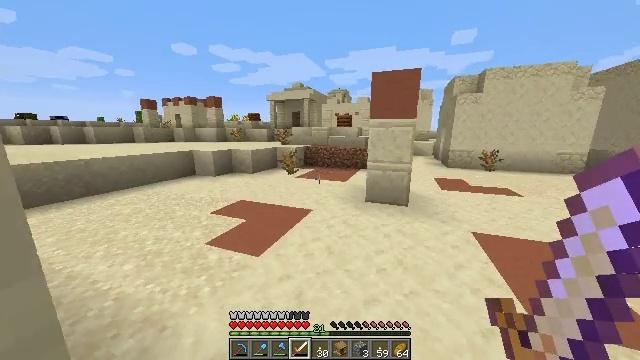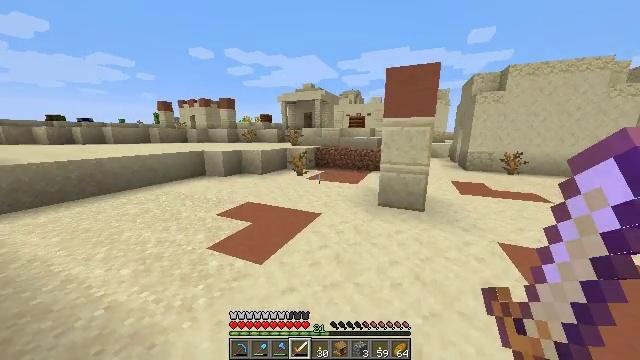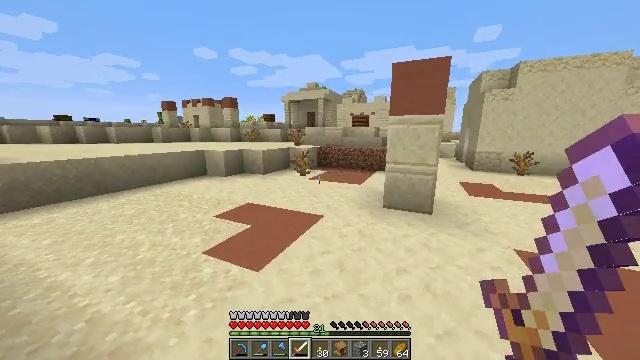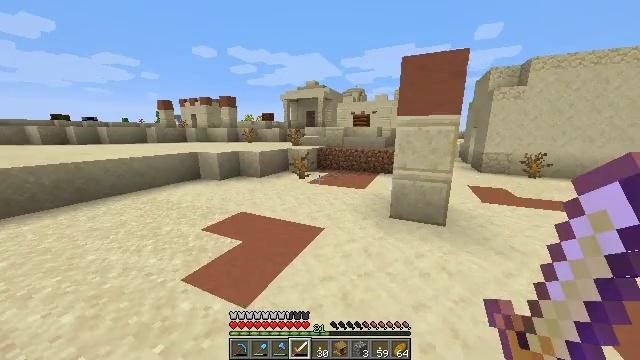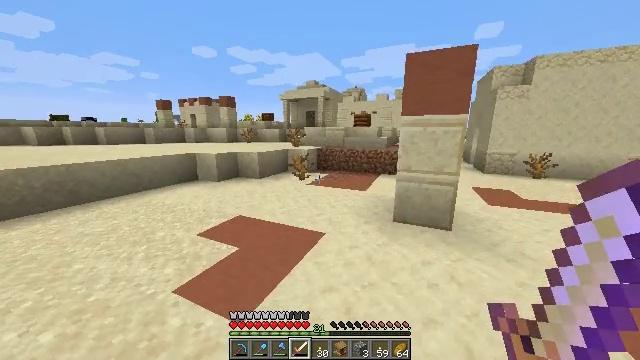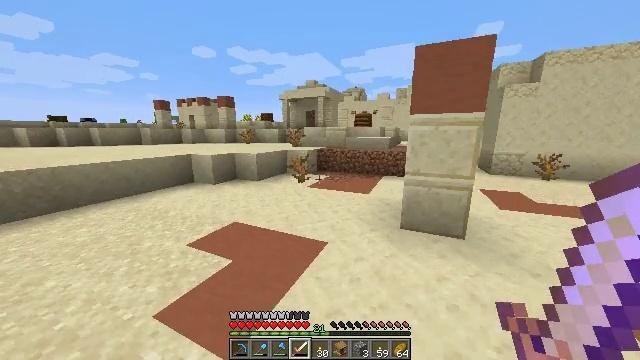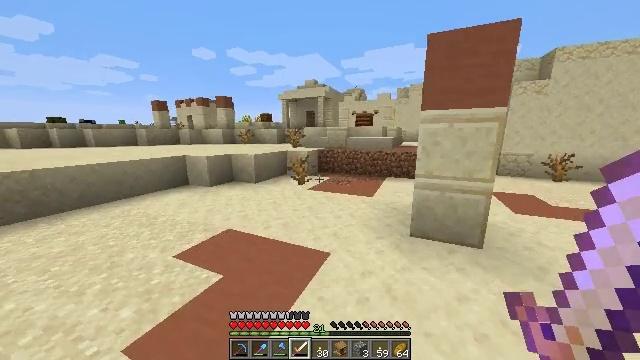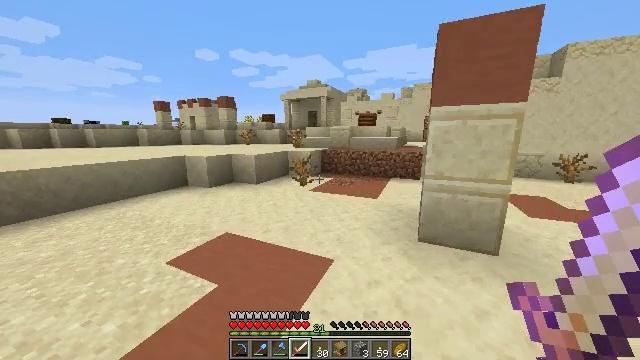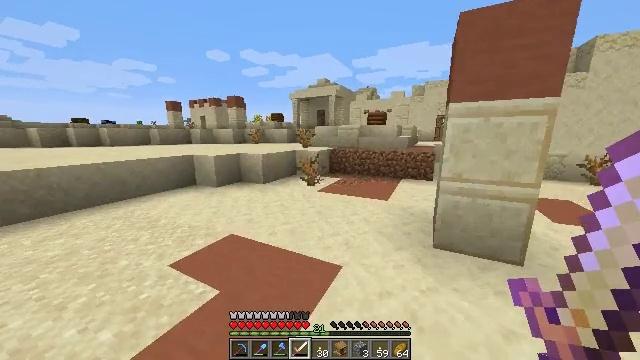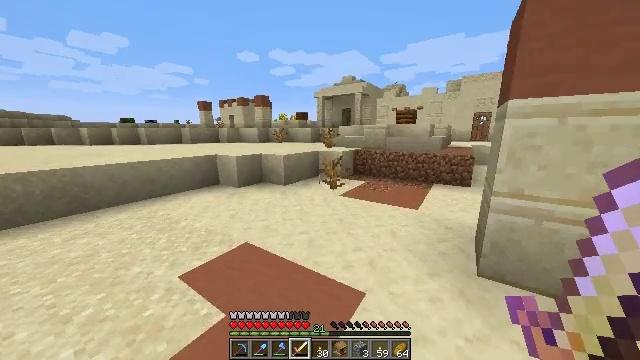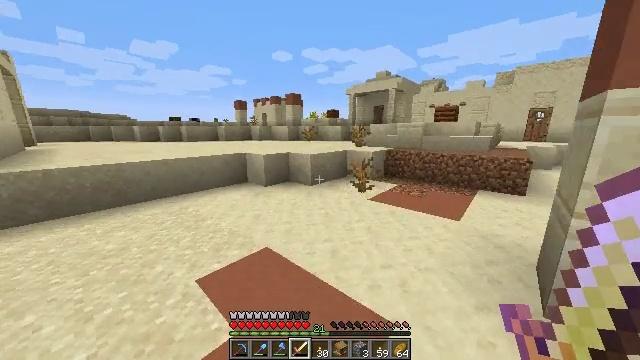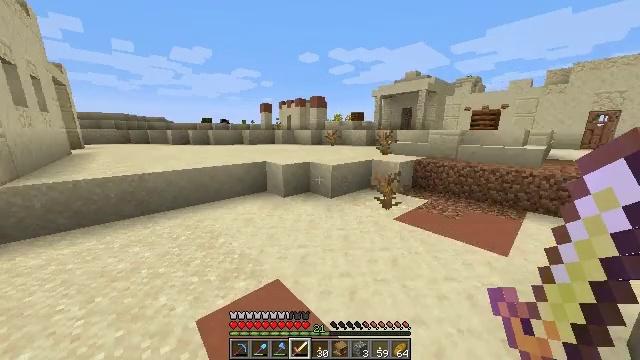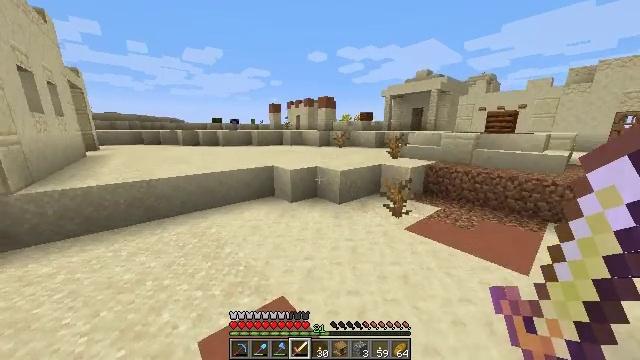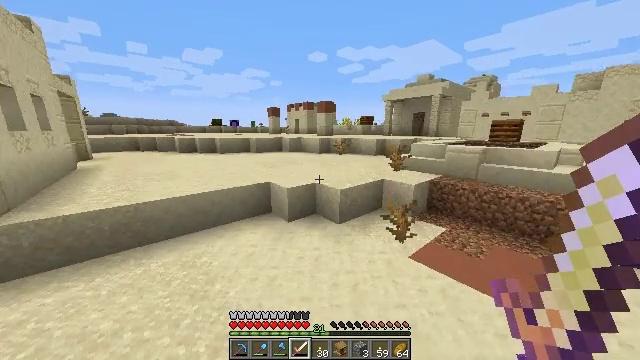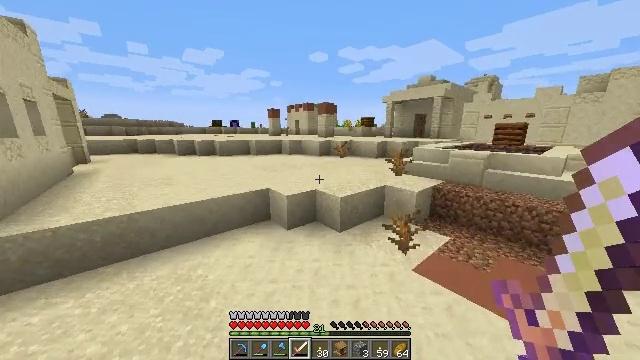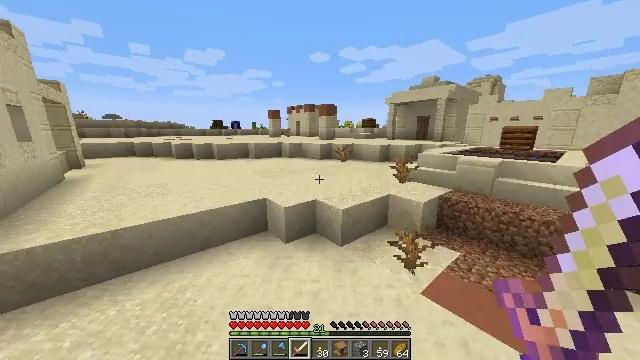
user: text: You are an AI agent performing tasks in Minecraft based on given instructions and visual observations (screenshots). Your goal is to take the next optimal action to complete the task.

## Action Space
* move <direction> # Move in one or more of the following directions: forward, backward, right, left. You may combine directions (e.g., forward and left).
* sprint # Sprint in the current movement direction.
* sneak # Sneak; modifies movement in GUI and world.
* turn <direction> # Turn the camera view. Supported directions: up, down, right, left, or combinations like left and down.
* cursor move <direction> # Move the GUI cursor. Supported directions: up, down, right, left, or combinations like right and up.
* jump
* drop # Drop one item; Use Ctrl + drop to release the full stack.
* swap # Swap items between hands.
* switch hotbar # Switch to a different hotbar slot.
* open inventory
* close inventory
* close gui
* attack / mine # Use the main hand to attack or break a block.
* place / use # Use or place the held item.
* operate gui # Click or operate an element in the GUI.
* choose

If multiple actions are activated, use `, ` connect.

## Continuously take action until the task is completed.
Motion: motion action
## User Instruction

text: Reclaim the acacia fence from a structure.
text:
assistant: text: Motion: move forward, sprint, turn left
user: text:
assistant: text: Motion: move forward, sprint
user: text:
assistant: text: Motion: move forward, sprint
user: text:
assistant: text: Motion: move forward, sprint
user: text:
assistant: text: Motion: move forward, sprint
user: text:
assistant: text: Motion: move forward, sprint
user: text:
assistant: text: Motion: move forward, sprint
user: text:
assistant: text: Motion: move forward, sprint, turn left
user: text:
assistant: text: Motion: move forward, sprint, turn left
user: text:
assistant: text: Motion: move forward, sprint, turn left
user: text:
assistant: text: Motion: move forward, sprint, turn left, jump
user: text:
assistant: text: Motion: move forward, sprint, turn left, jump
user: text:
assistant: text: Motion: move forward, sprint, jump
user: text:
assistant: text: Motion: move forward, sprint, jump
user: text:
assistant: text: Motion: move forward, sprint, jump
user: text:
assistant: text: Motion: move forward, sprint, jump
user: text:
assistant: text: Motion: move forward, sprint, jump
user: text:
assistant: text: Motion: move forward, sprint, jump
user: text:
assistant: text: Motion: move forward, sprint, jump
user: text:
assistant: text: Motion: move forward, sprint, jump
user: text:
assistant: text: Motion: move forward, sprint, jump
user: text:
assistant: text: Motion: move forward, sprint, jump
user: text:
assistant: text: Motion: move forward, sprint, jump
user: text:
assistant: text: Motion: move forward, sprint, jump
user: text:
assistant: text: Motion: move forward, sprint, jump
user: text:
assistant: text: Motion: move forward, sprint, jump
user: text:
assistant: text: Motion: move forward, sprint, jump
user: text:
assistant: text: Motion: move forward, sprint, jump
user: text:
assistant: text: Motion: move forward, sprint, jump
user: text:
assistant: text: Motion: move forward, sprint, jump